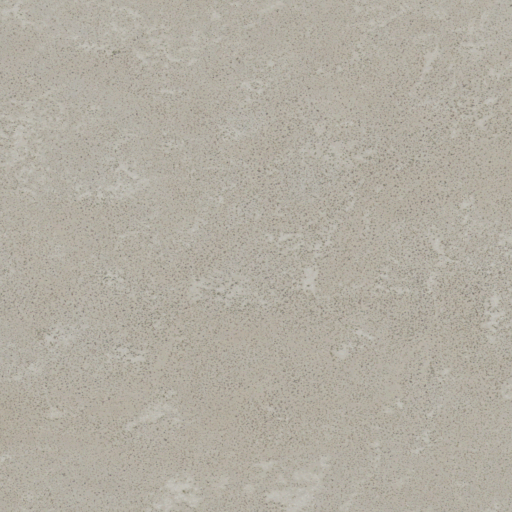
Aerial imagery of valley in California named Adobe Valley containing only shrub